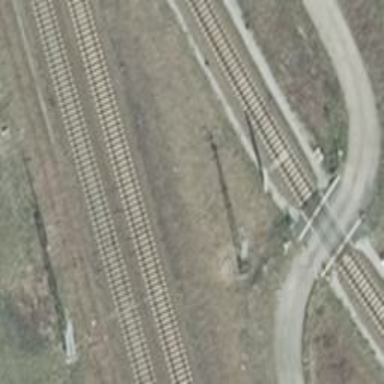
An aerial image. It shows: Railway signal.